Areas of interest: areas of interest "Comprehensive Gymnasium"
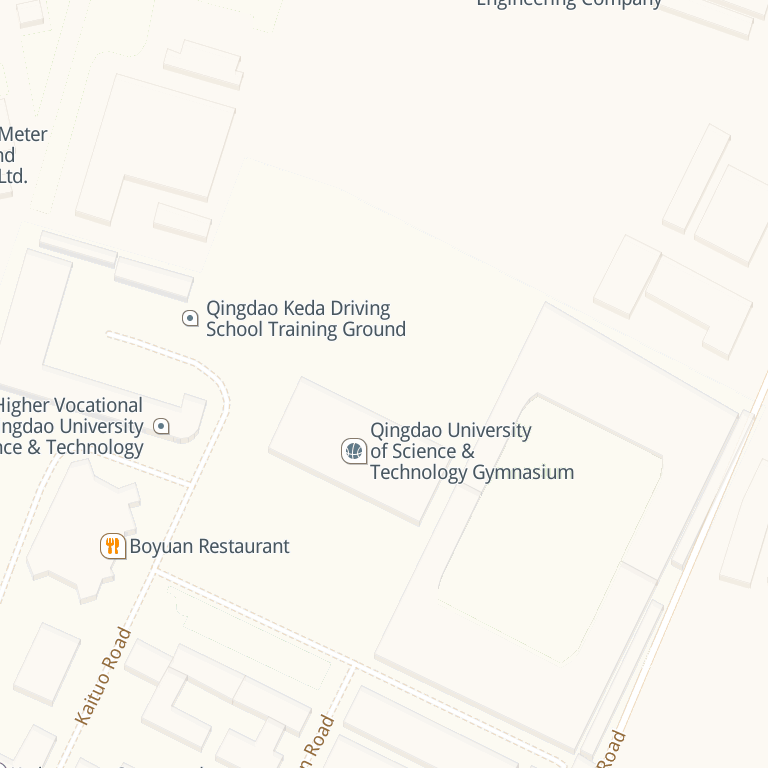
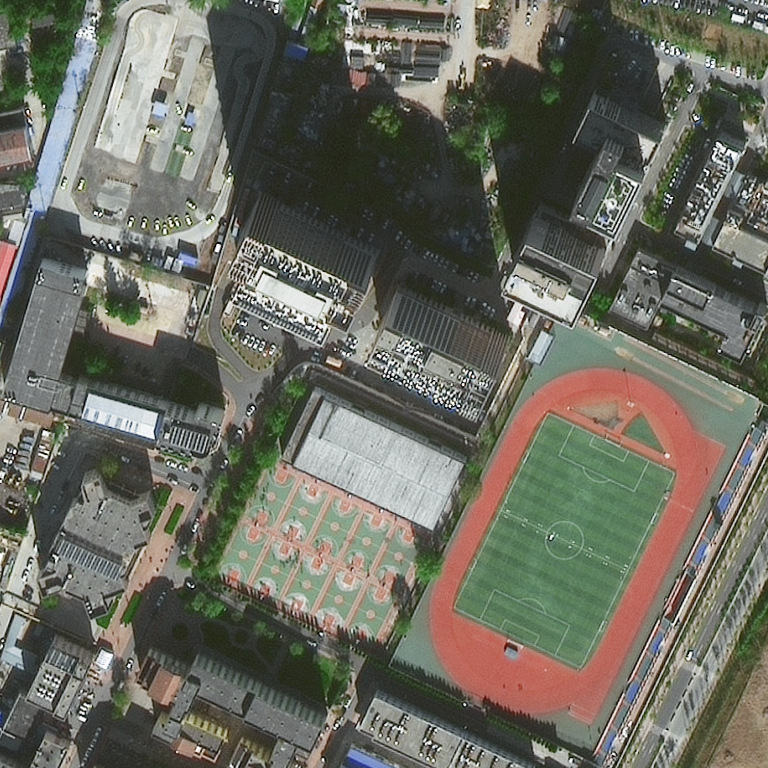